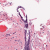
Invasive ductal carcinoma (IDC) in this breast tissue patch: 1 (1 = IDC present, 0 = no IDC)